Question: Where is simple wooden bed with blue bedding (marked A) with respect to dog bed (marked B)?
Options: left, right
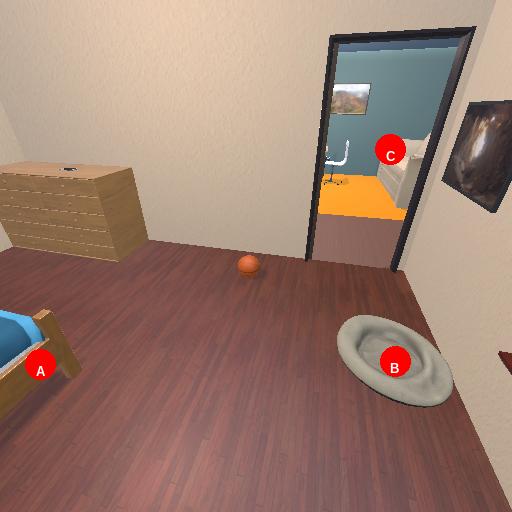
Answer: left